Question: I read the following xls file with Ruby <URL>.
Now I want to make hash for each studentid like this.
'''
132 = { "Design" => 6, "English" => 5, "Humanities" => 5, .... }
134 = { "Design" => 7, "English" => 6, "Humanities" => 6, .... }
...
...
'''
The following is what I have done. It outputs something but I need to build up to create hashes.
'''
require_relative './subcorrelation/version'
require 'linefit'
require 'roo'
myfile='../data/msdataparts.xls'
workbook = Roo::Excel.new(myfile)
workbook.default_sheet = workbook.sheets.first
# Create a hash of the headers so we can access columns by name (assuming row
# 1 contains the column headings). This will also grab any data in hidden
# columns.
headers = Hash.new
workbook.row(1).each_with_index {|header,i|
headers[header] = i
}
# Iterate over the rows using the 'first_row' and 'last_row' methods. Skip
# the header row in the range.
((workbook.first_row + 1)..workbook.last_row).each do |row|
# Get the column data using the column heading.
studentid = workbook.row(row)
puts "{#studentid}"
end
'''
## Update
Outputs of the above cord.
'''
[132.0, "Design", 6.0, "MYC665", "S2", 7.0]
[132.0, "English", 5.0, "MYC600", "S2", 7.0]
[132.0, "Humanities", 5.0, "MYC610", "S2", 7.0]
[132.0, "Languages", 6.0, "MYJ660", "S2", 7.0]
[132.0, "Math", 6.0, "MYC620", "S2", 7.0]
[132.0, "Music", 7.0, "MYC664", "S2", 7.0]
[132.0, "PE", 6.0, "MYC650", "S2", 7.0]
[132.0, "Science", 6.0, "MYC630", "S2", 7.0]
[132.0, "Theatre", 6.0, "MYC661", "S2", 7.0]
[134.0, "Design", 7.0, "MYC665", "S2", 7.0]
[134.0, "English", 6.0, "MYC600", "S2", 7.0]
[134.0, "Humanities", 6.0, "MYC610", "S2", 7.0]
[134.0, "Languages", 6.0, "MYS610", "S2", 7.0]
...
...
'''

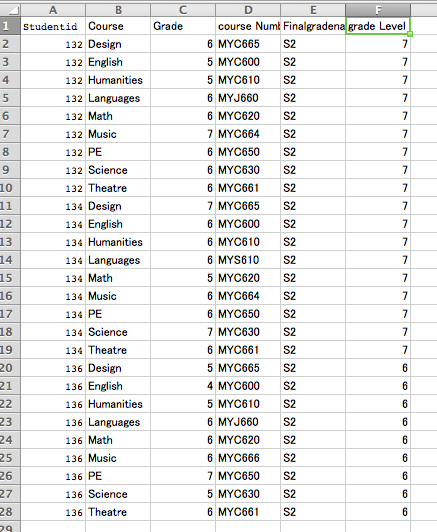
Answer: '''
hash_of_student_and_grades = ((workbook.first_row + 1)..workbook.last_row).each_with_object({}) do |row,hash|
# Get the column data using the column heading.
next if workbook.row(row).nil?
studentid = workbook.row(row)[0]
course = workbook.row(row)[1]
grade = workbook.row(row)[2]
hash[studentid.to_i] ||= {}
hash[studentid.to_i][course] = grade.to_i
end
puts hash_of_student_and_grades
'''
should give you your desired hash.